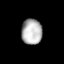
Tissue: lung
Cell type: T cells
Senescence score: 0.2146
Nuclear area (px): 515
Mean DAPI intensity: 180.002